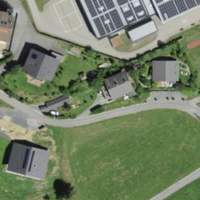
EUNIS habitat code: 55
Species observed at this site:
Filipendula ulmaria